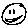
Label: smiley face